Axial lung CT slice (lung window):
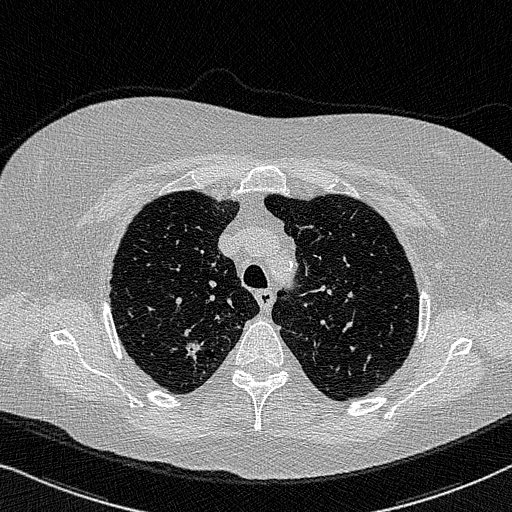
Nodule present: yes
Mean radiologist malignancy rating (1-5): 4.25